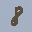
Label: 8